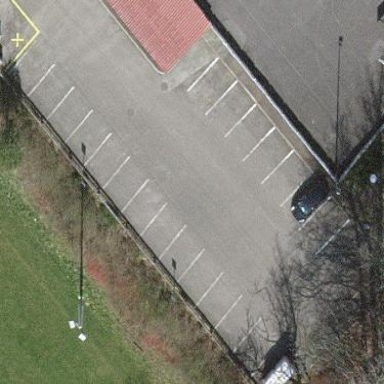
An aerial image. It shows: Paved parking area.